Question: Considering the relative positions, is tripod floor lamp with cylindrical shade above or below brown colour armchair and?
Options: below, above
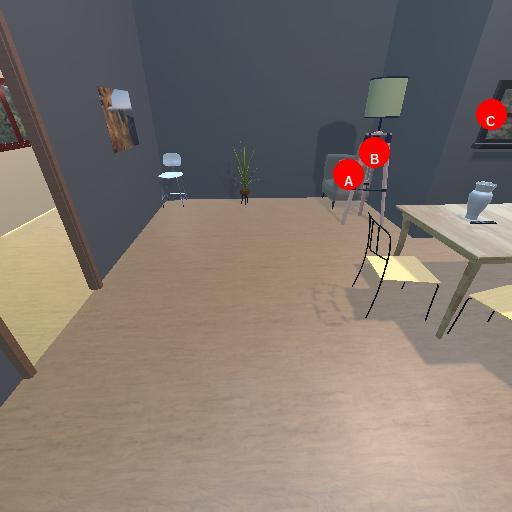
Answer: below